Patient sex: M
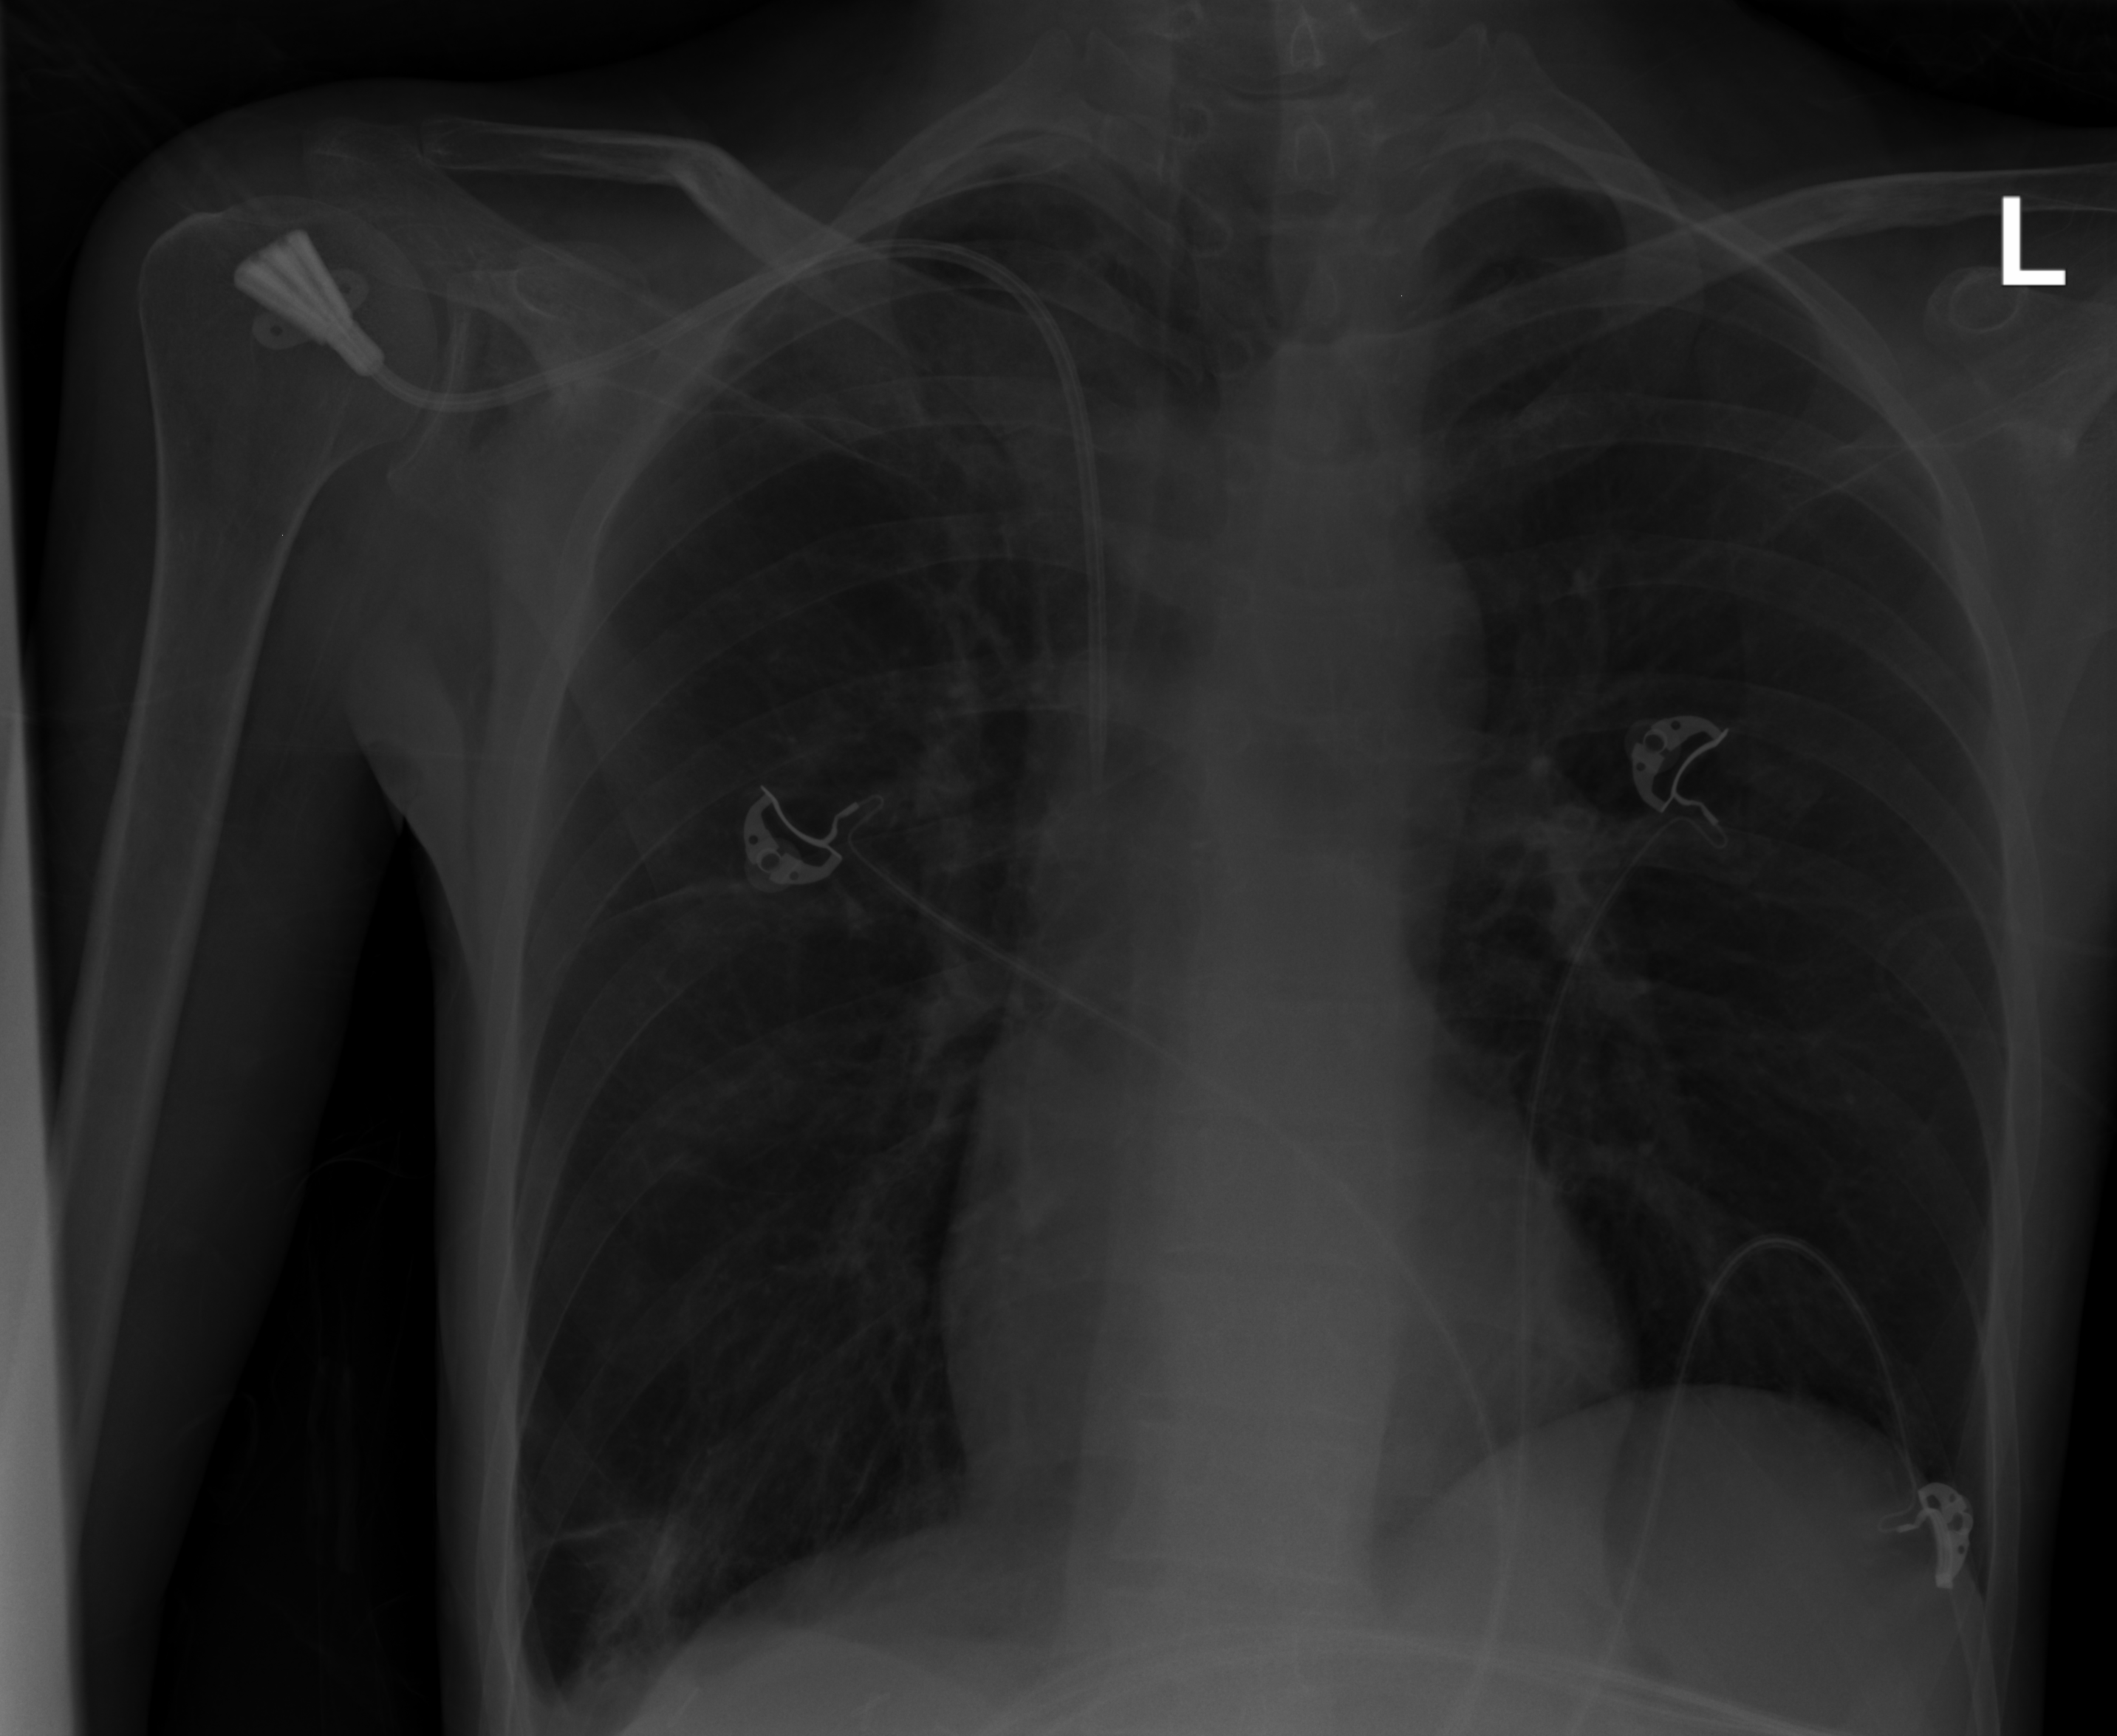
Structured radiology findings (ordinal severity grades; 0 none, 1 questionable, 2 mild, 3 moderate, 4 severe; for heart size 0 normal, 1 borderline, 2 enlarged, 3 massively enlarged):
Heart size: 0
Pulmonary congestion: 0
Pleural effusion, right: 0
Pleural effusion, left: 0
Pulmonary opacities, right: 0
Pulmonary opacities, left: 0
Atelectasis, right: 2
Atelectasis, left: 0